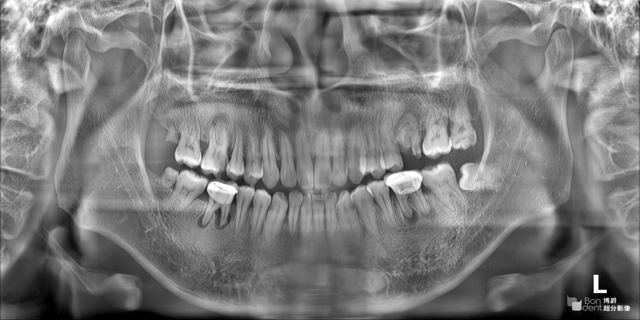
adult